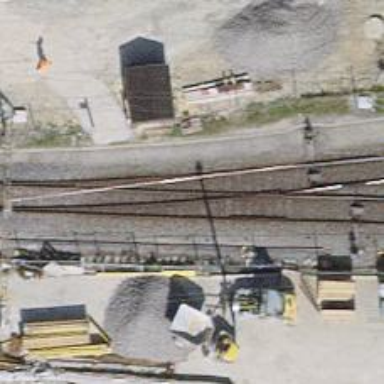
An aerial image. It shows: Railway yard with single rail track. The electrified track has contact line for power supply.